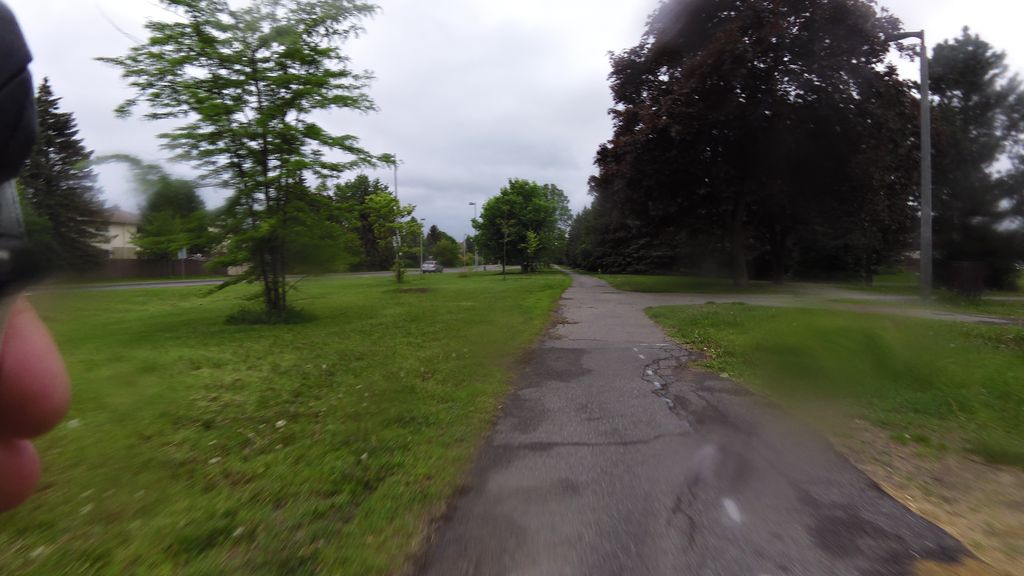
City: ottawa-gatineau